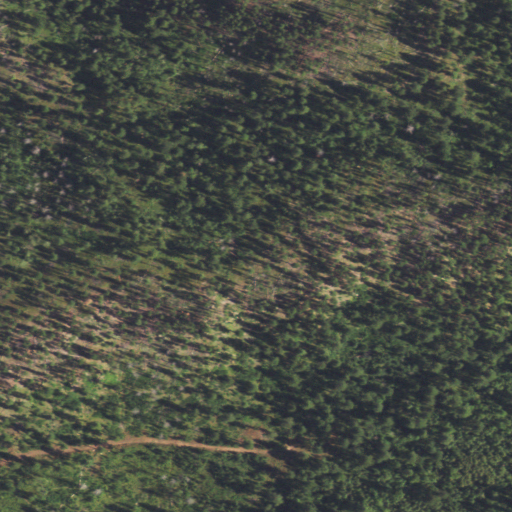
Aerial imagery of mountain in Wyoming named Lytle Hill containing evergreen forest, grassland, and mixed forest